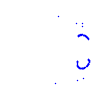
Particle: proton